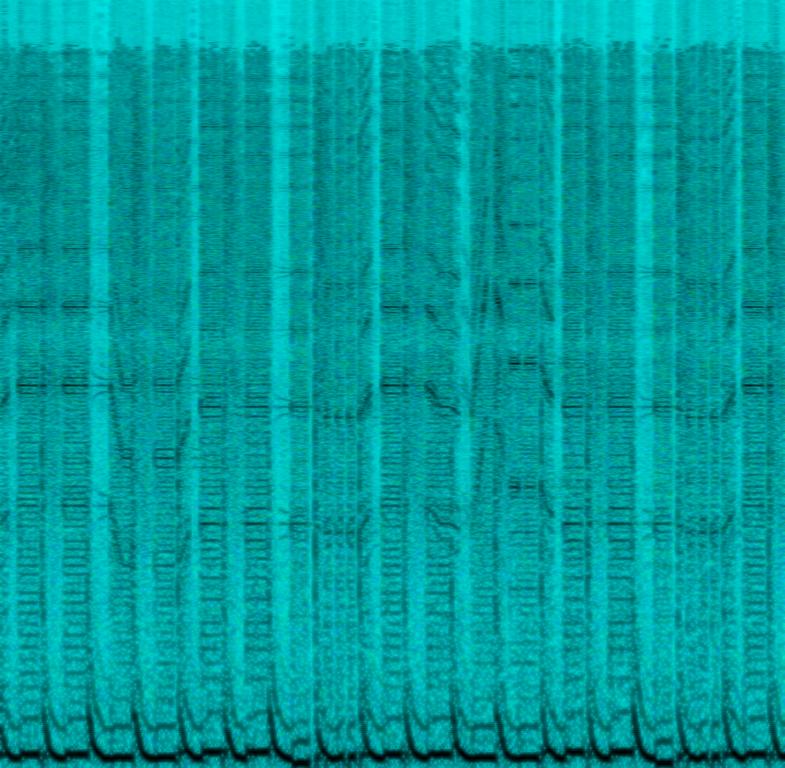
A female vocalist sings this high energy pop song. The tempo is fast with vigorous drumming, synthesiser arrangements and boomy bass drops. The song is vibrant, lively, spirited, buoyant, punchy and youthful with a catchy vocal riff. The sound quality of this song is inferior and distorted. This song is an EDM/Synth Pop song.